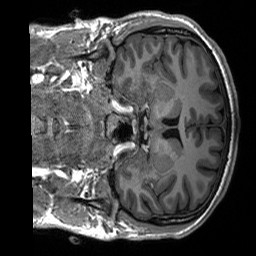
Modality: T1w
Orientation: coronal
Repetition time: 8 s
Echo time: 0.066 s